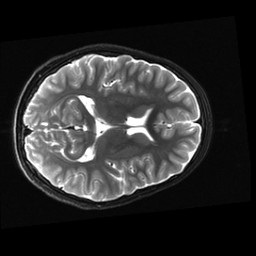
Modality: T2w
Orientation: axial
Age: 10
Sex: male
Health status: ill
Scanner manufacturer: ge
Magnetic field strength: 3 T
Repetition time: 7.5 s
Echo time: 0.1007 s